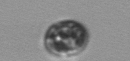
Label: Dinophyceae